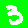
Digit: 3